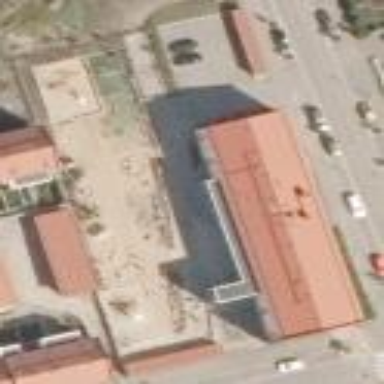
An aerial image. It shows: Kindergarten.